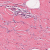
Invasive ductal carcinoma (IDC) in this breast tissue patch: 0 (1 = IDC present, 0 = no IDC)